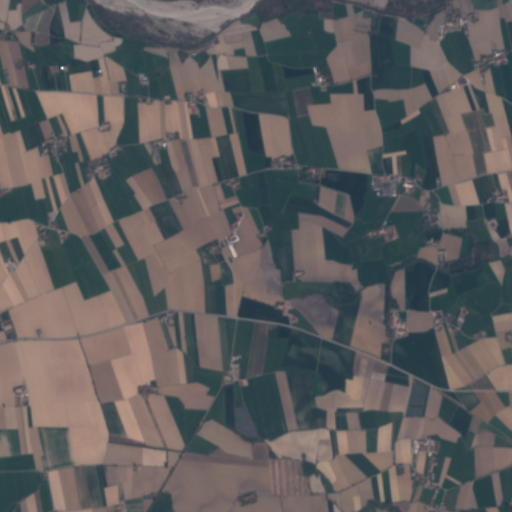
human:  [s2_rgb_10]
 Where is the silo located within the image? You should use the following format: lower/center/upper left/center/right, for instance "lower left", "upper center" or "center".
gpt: The silo is located in the lower left of the image.
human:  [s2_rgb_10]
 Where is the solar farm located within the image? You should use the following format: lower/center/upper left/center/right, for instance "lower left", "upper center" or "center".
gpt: The solar farm is located in the lower right of the image.
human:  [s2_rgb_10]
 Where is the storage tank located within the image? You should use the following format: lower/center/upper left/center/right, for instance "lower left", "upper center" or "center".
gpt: The storage tank is located in the lower left of the image.
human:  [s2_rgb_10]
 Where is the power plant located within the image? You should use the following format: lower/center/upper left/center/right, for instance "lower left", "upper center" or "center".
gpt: There is no power plant in the image.